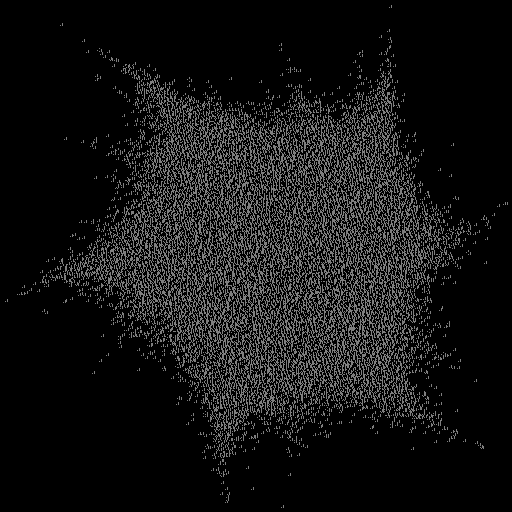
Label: bedder